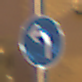
Verkehrszeichen: VorgeschriebeneFahrtrichtungLinks
Umgebung: Outdoor, Urban
Tageszeit: Night
Wetter: Clear
Licht: Artificial
Jahreszeit: NotSpecified
Kontrast: HighContrast